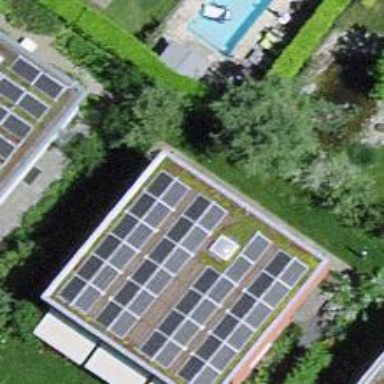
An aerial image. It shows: Solar power generator utilizing photovoltaic technology with solar photovoltaic panels.